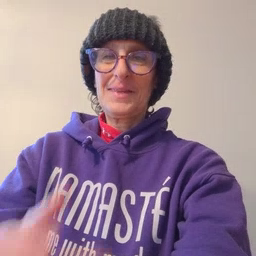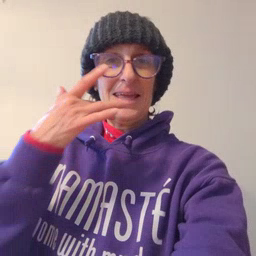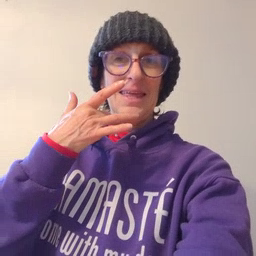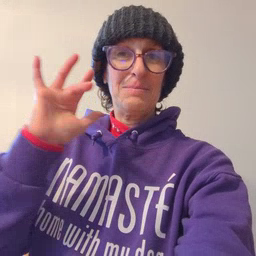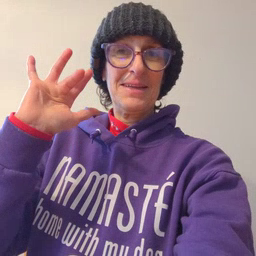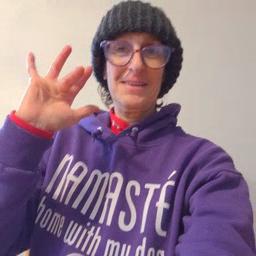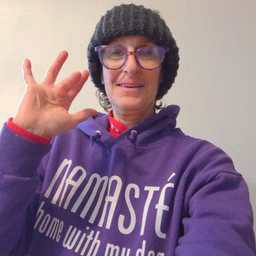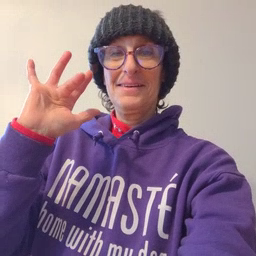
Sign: empty